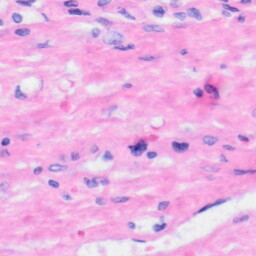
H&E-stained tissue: Liver